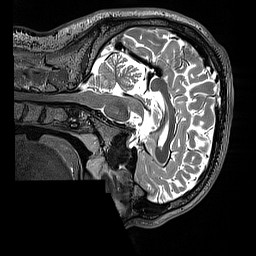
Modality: T2w
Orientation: sagittal
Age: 42
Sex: male
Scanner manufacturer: siemens
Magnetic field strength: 3 T
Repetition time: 3.2 s
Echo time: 0.564 s